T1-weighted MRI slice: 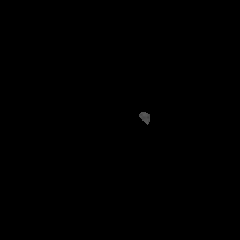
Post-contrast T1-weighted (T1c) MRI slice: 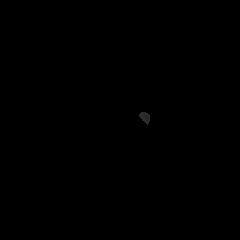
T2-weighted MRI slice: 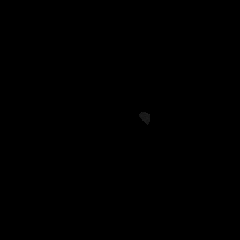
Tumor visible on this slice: no